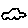
Label: car